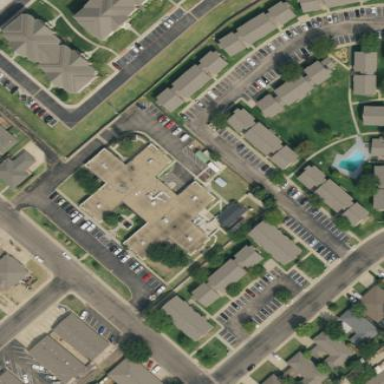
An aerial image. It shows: Nursing home building.